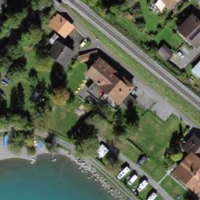
EUNIS habitat code: 54
Species observed at this site:
Araneus diadematus
Porcellio scaber
Euplagia quadripunctaria
Passer domesticus